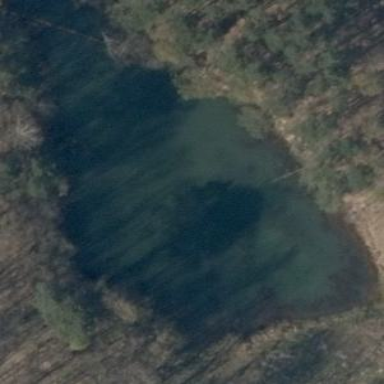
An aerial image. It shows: Peaceful pond surrounded by nature.